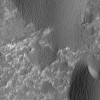
Atmospheric dust classification: not_dusty